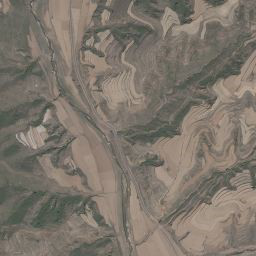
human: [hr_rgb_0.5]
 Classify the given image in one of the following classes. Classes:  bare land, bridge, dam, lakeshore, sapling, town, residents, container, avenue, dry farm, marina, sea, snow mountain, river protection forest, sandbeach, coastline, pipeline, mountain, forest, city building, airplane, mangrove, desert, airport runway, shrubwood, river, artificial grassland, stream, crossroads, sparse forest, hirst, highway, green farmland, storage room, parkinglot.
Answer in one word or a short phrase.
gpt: mountain